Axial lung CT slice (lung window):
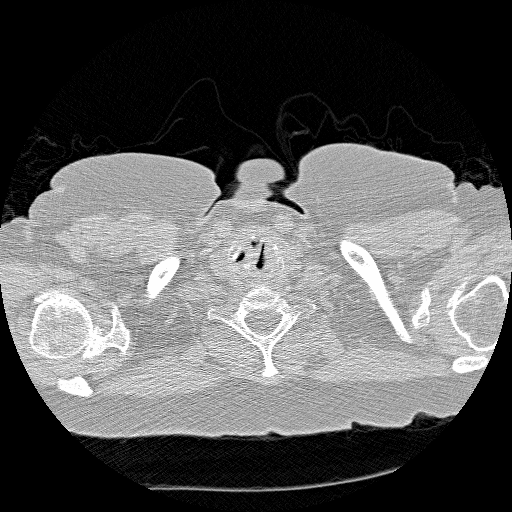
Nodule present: no